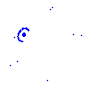
Particle: proton